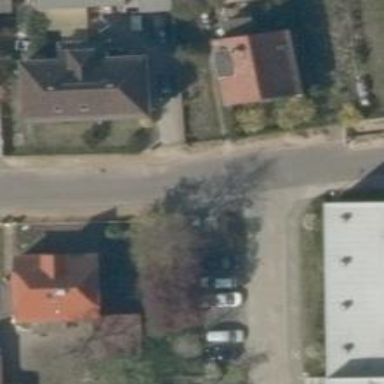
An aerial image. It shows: Residential road with asphalt surface. There are sidewalks on both sides of the road.